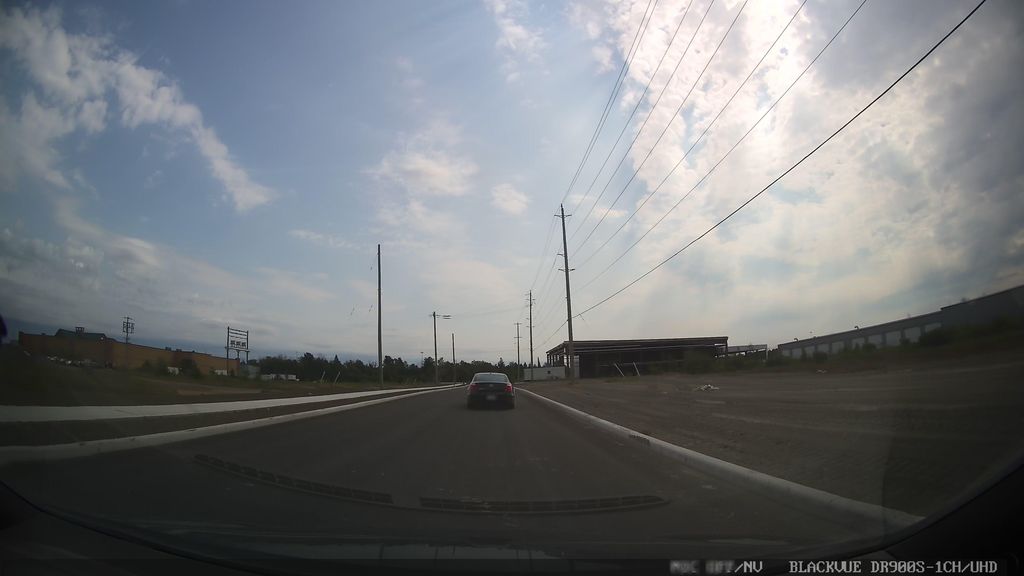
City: ottawa-gatineau